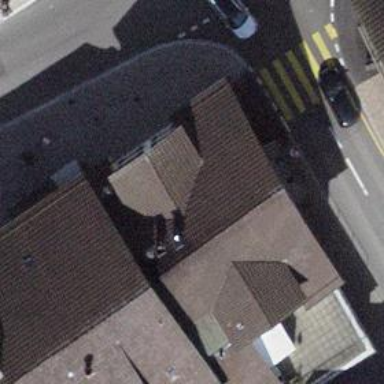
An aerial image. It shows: Restaurant.